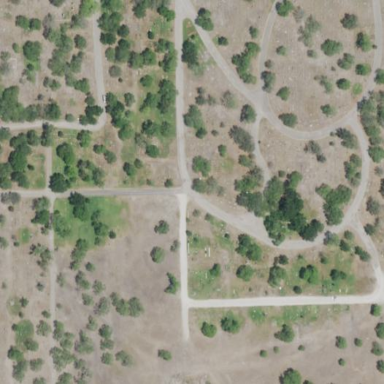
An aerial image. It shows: Cemetery.